Field crop: maize
Growth stage: 1
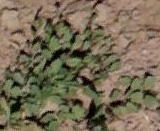
Species: convolvulus